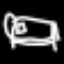
Label: bed